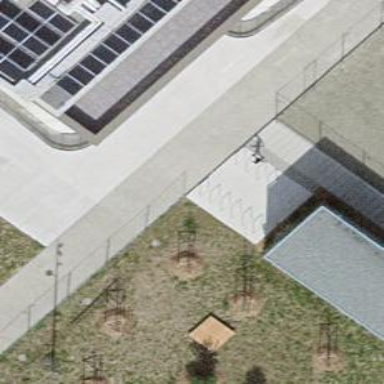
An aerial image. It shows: Bicycle parking area with stands available.